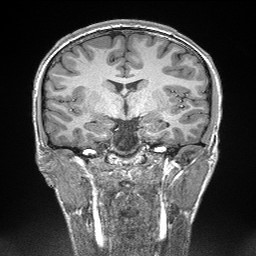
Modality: T1w
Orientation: sagittal
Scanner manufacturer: siemens
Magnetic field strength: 3 T
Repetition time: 2.3 s
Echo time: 0.00298 s